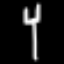
Label: fork